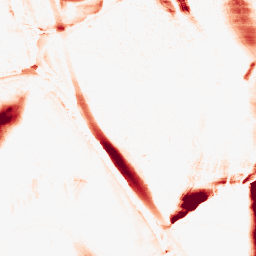
Category: morphological
Decomposition family: morphological_ellipse
Decomposition parameters: operation: opening
width: 10
height: 50
Upsampling method: bicubic_16x
Upsampling parameters: scale: 16
Upsampling scale: 16